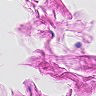
Metastatic tissue present: no